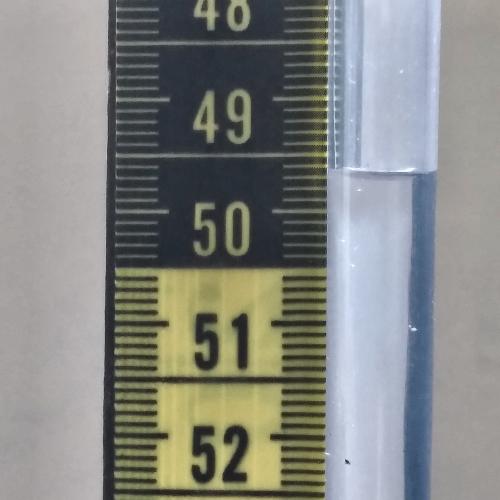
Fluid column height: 49.6 cm